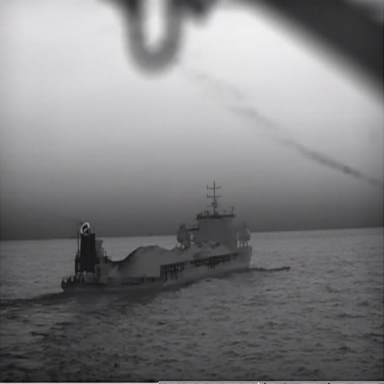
There is a liner in the infrared image.